Field crop: maize
Growth stage: 2
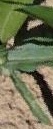
Species: maize